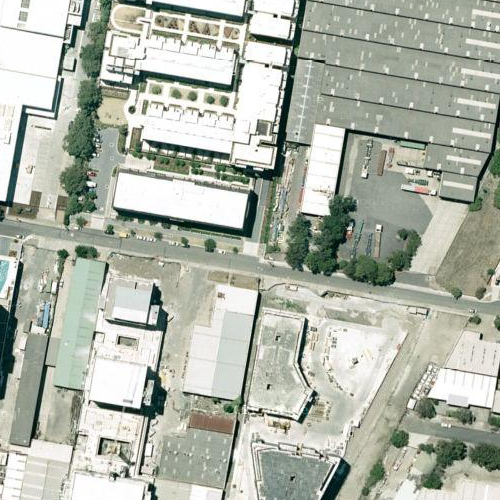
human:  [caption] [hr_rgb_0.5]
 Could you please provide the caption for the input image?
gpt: An industrial area with many white buildings densely arranged while a river beside .

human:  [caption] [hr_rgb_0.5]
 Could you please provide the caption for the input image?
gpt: There is a river beside the industrial area .

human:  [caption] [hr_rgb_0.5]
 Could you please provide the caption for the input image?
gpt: An industrial area with many white buildings densely arranged while a river passed by .

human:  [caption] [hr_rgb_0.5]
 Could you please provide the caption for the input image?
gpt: A river with dark green waters is beside a industrial area .

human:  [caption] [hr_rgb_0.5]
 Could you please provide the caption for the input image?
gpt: An industrial area with many white buildings  while a river passed by .